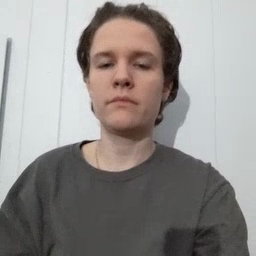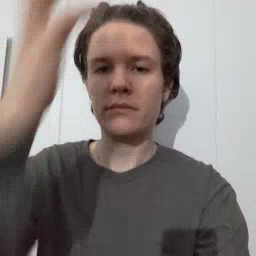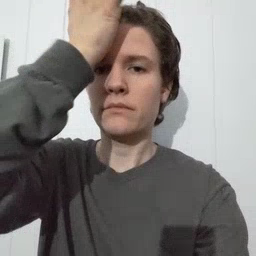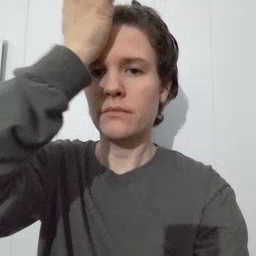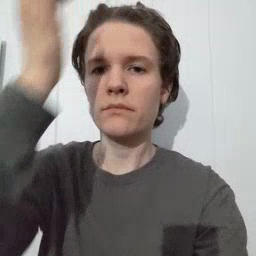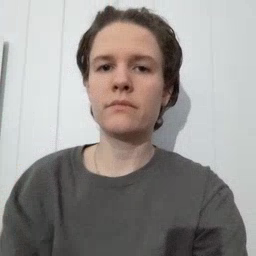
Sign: garbage